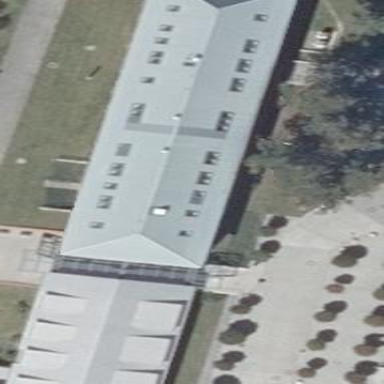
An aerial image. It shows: University building with hipped roof oriented along its length.